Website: home-depot
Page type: account-dashboard
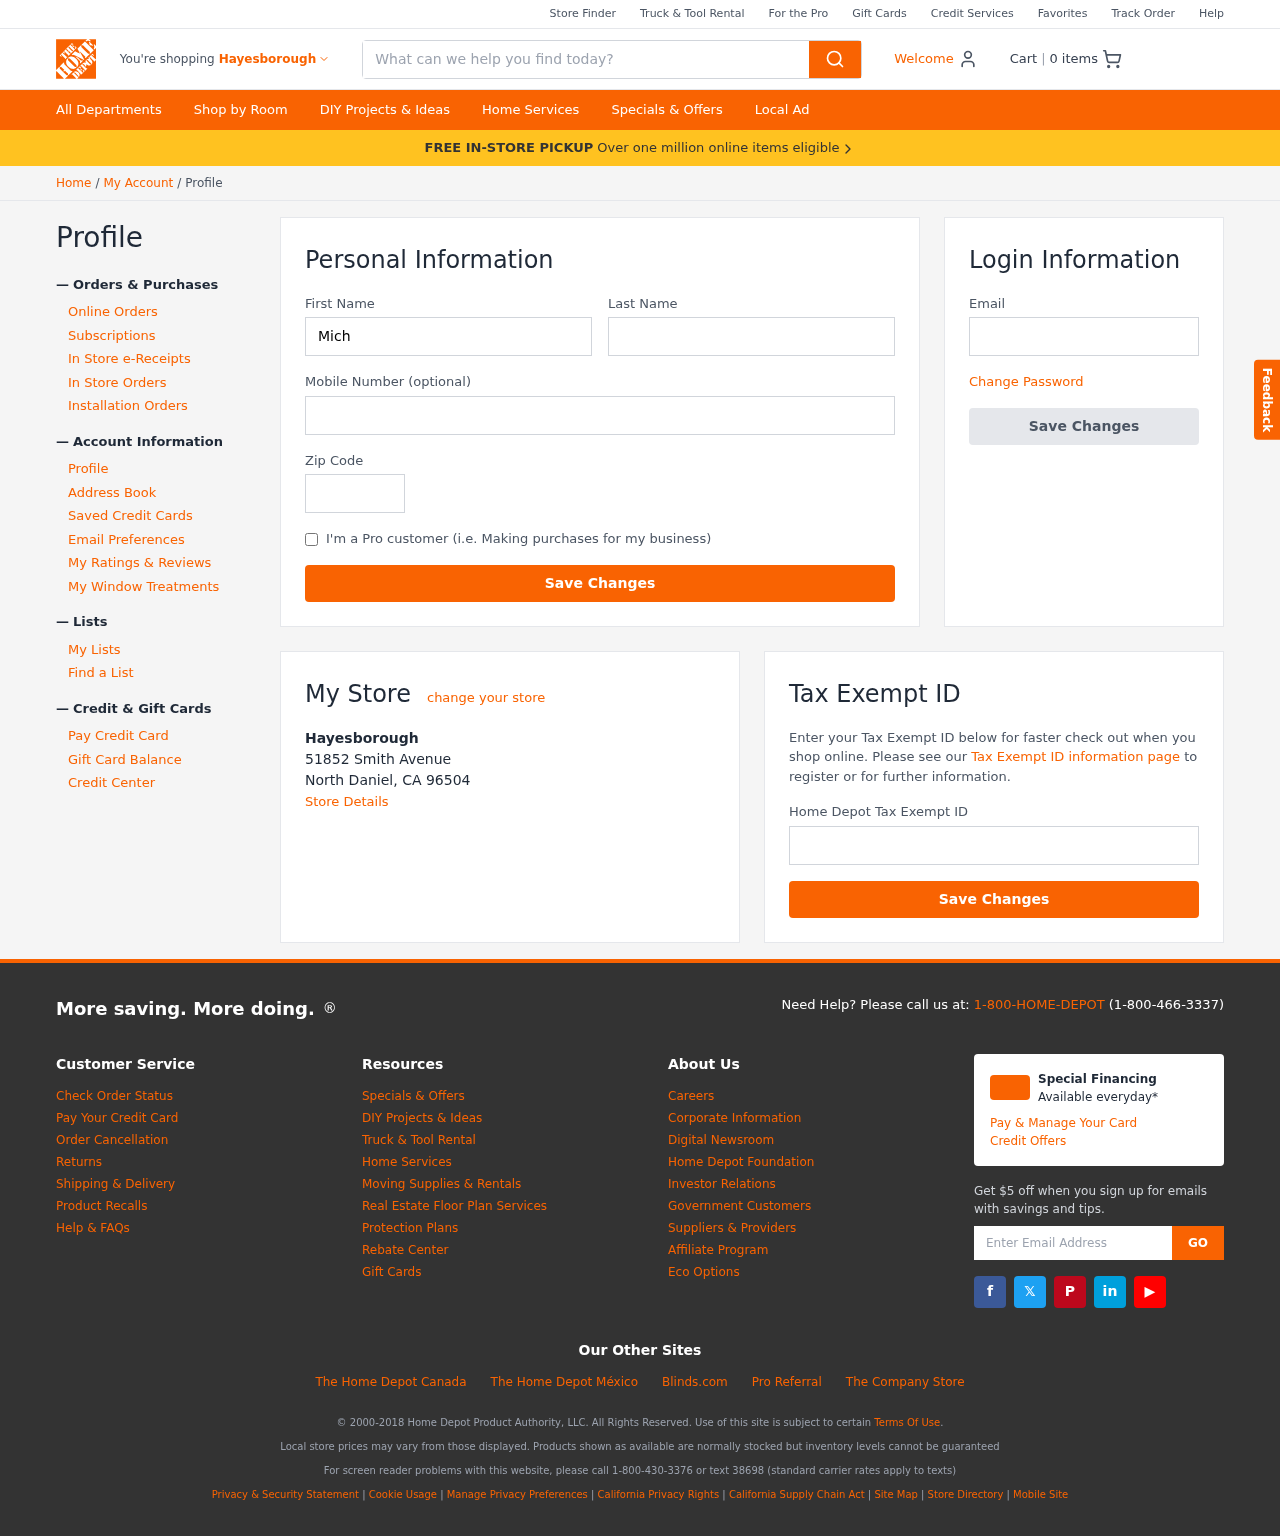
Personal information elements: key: PII_CITY
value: Hayesborough
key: PII_EMAIL
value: meverett@hotmail.com
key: PII_FIRSTNAME
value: Michael
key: PII_LASTNAME
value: Everett
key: PII_LOCATION1_CITY_STATE_ZIP
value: North Daniel, CA 96504
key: PII_LOCATION1_NAME
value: Hayesborough
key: PII_LOCATION1_STREET
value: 51852 Smith Avenue
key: PII_PHONE
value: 3315721308
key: PII_POSTCODE
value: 42852
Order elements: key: ORDER_NUM_ITEMS
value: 0
Search elements: key: HEADER_SEARCH
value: What can we help you find today?